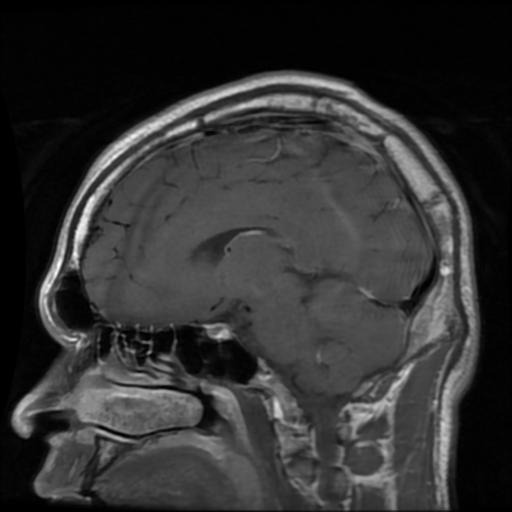
Label: pituitary